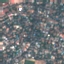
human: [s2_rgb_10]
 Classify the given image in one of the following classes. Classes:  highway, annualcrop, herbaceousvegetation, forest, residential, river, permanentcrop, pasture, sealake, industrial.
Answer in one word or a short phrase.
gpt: Residential